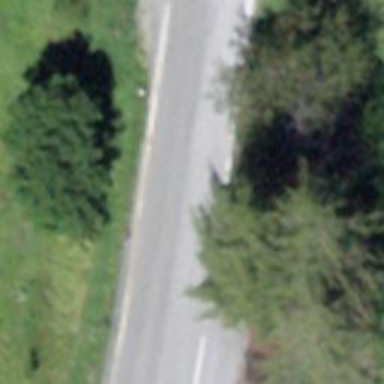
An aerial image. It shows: Tertiary road.